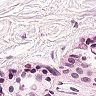
Metastatic tissue present: no